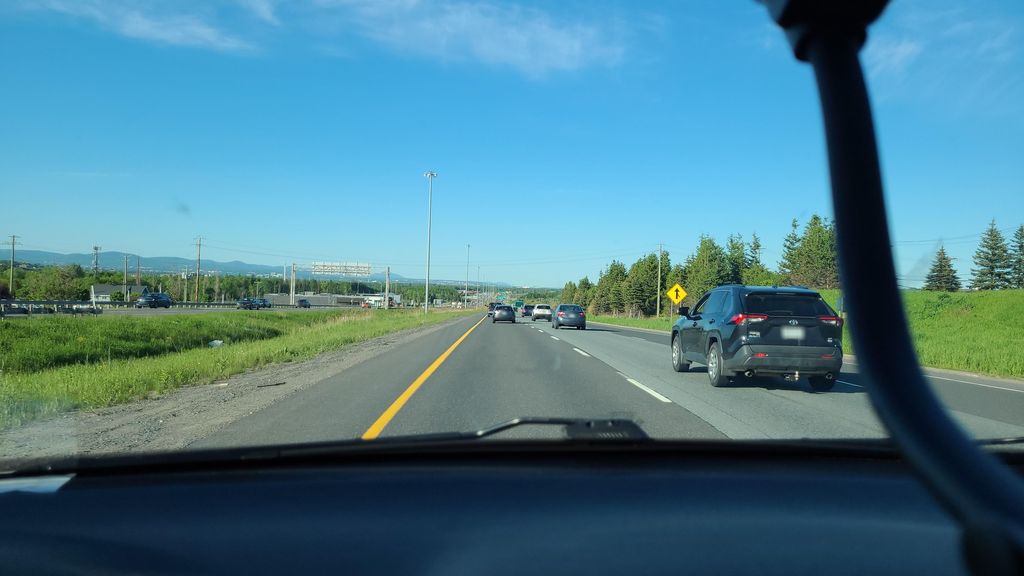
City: quebec_city